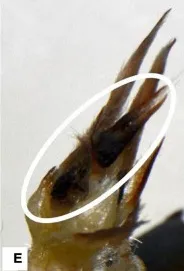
Typical appearance of flower buds of two cultivars after removing outer scale leaves. Trees were grown at five localities and observed in the 2015-2016 season. Rectangles indicate floret damage, ovals indicate floret abortion. (distal) florets aborted in winter (modified from).
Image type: medical_photograph (skin_photograph)